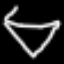
Label: diamond